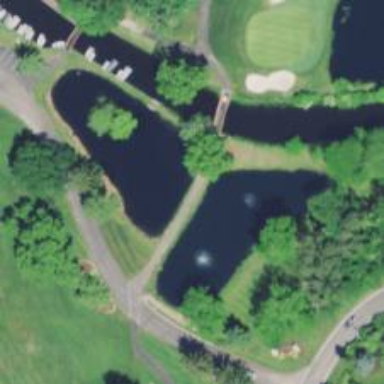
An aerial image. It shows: Path for both road and golf.